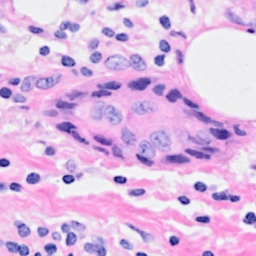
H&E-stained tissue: Breast